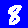
Digit: 8